Field crop: maize
Growth stage: 2
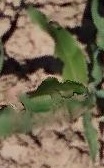
Species: maize